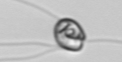
Label: flagellate_morphotype1